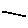
Label: line